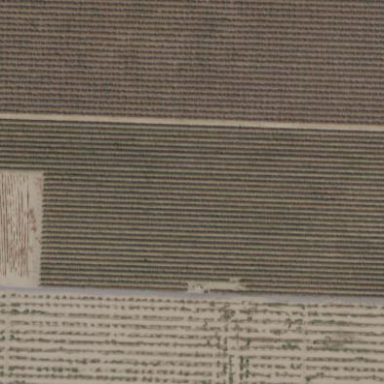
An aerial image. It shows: Vineyard.